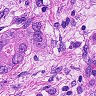
Metastatic tissue present: yes